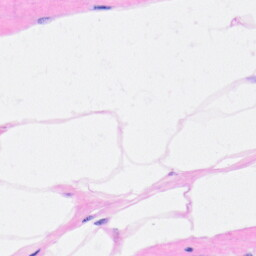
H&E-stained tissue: Heart